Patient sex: M
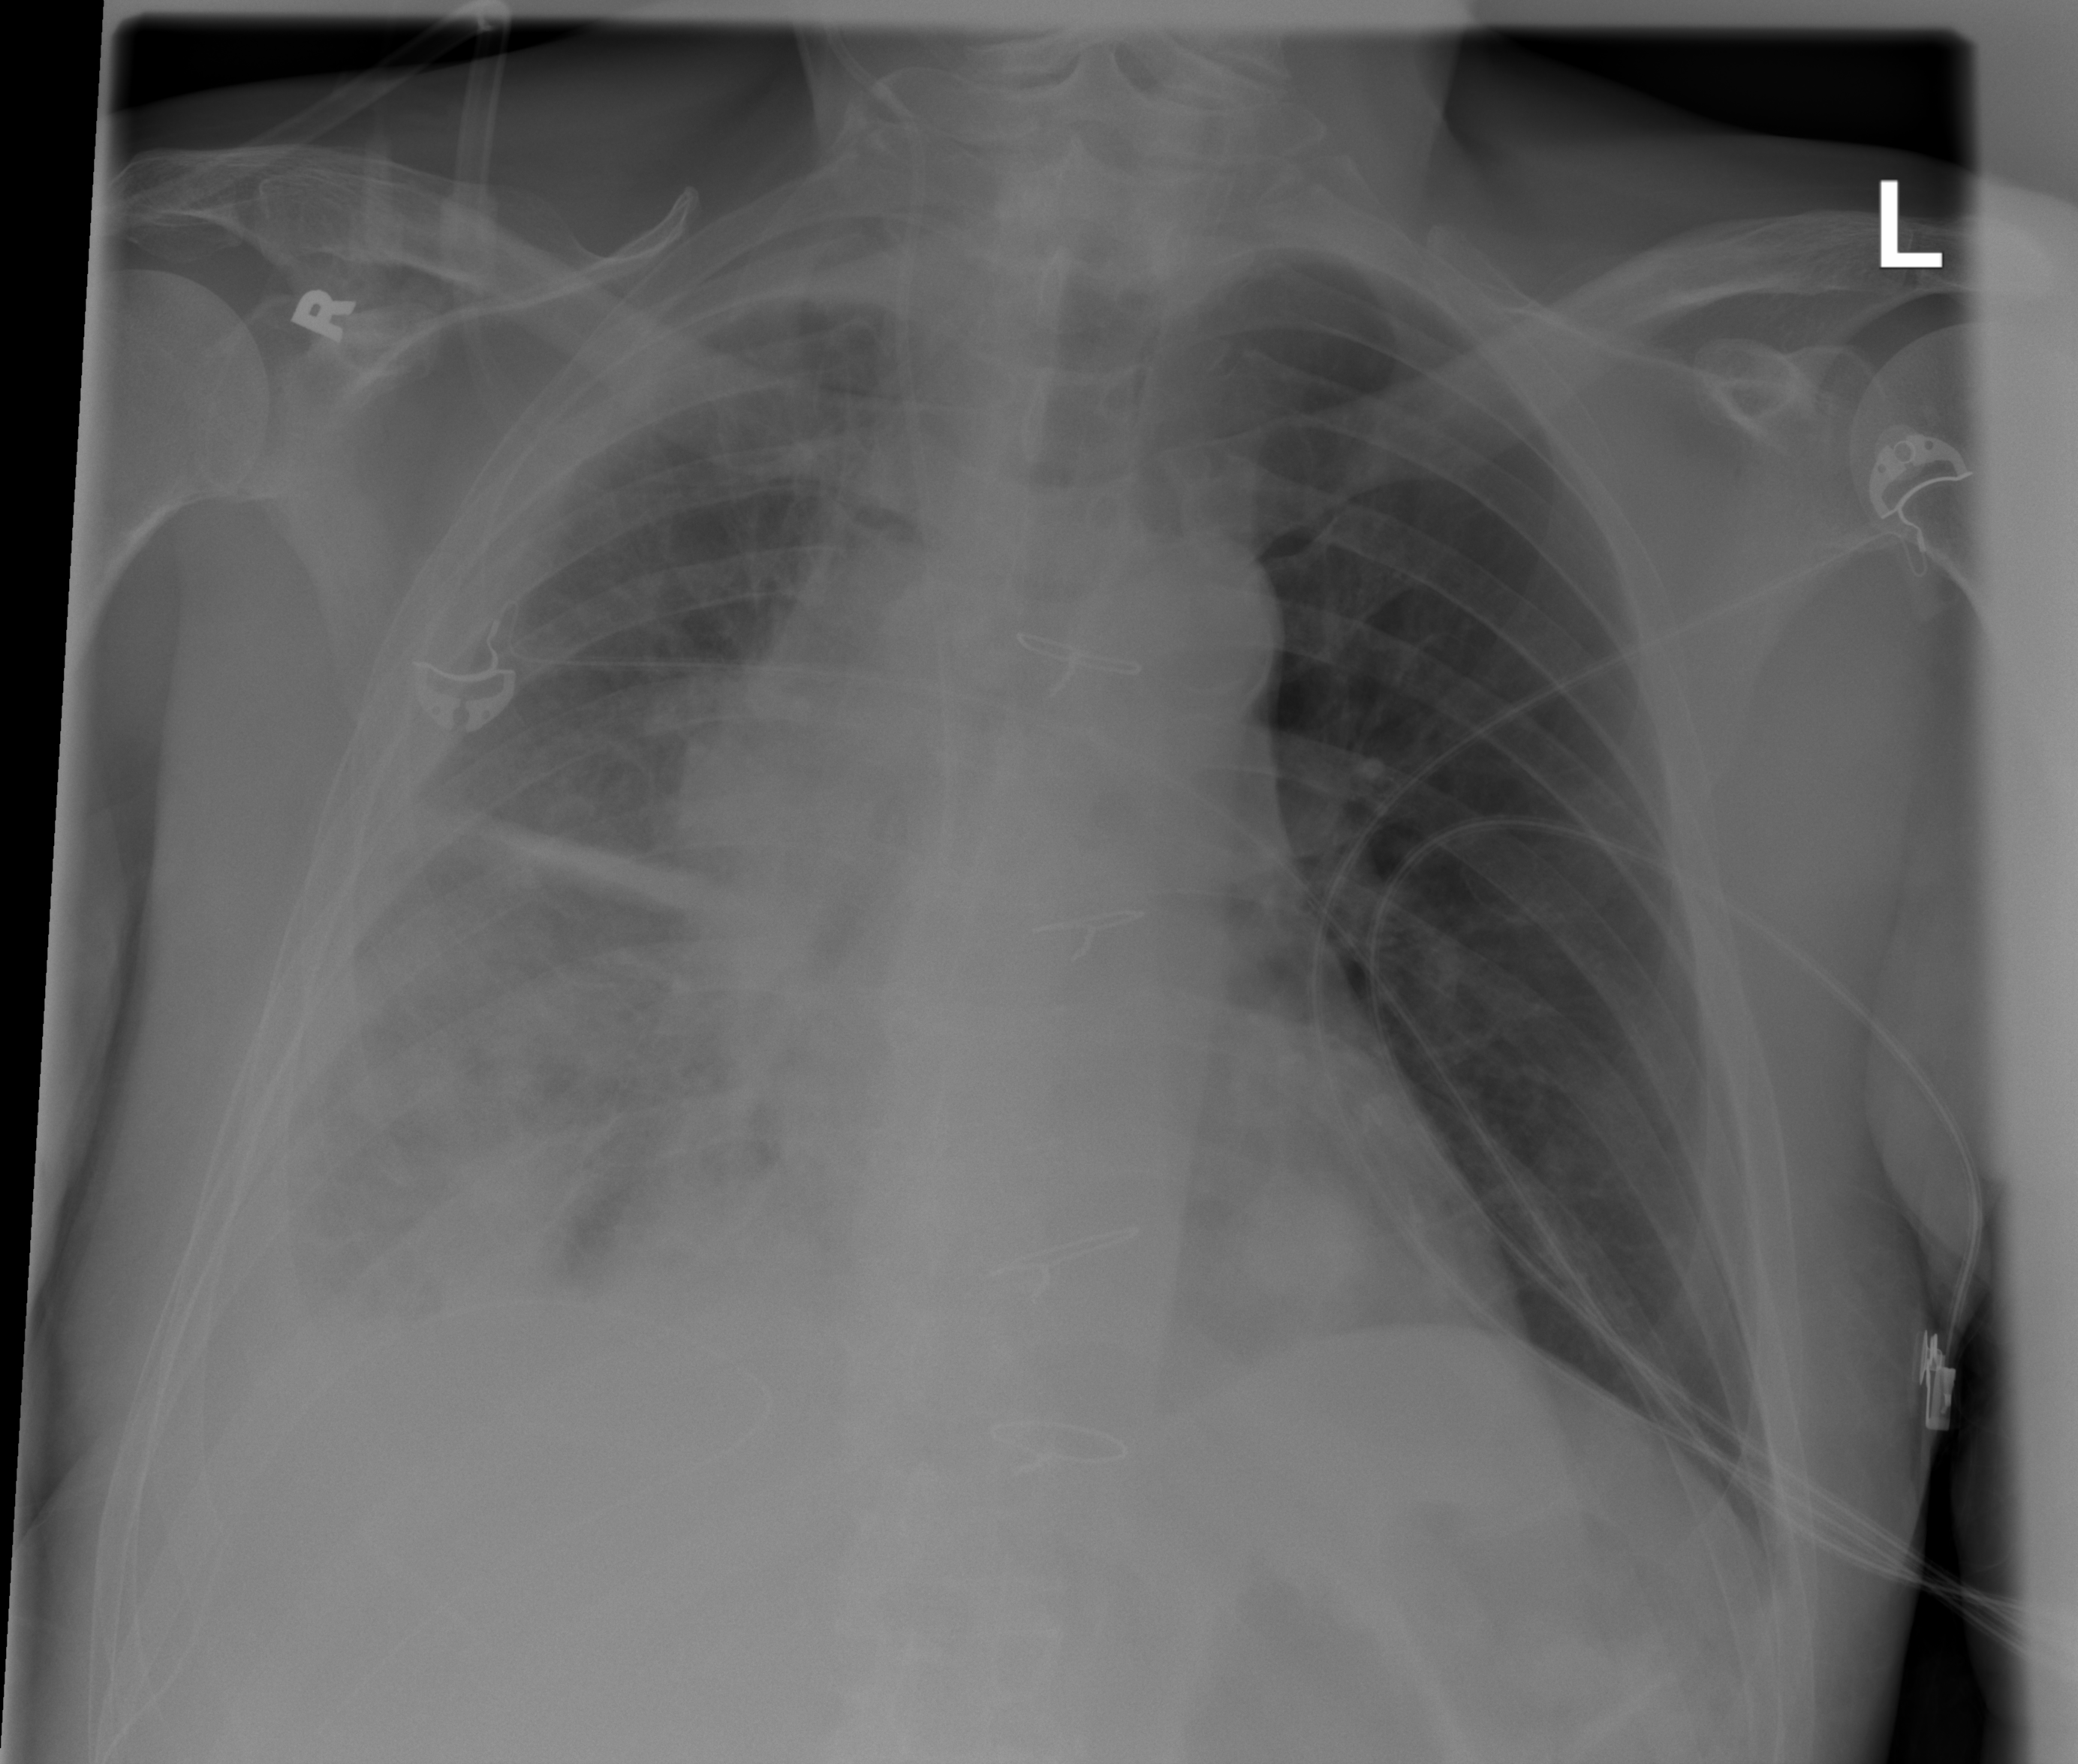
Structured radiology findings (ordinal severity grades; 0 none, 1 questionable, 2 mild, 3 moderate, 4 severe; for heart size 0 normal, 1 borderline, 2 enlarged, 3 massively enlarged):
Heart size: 0
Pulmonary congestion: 0
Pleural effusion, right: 2
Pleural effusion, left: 0
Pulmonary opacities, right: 3
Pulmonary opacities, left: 0
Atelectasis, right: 2
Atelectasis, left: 0